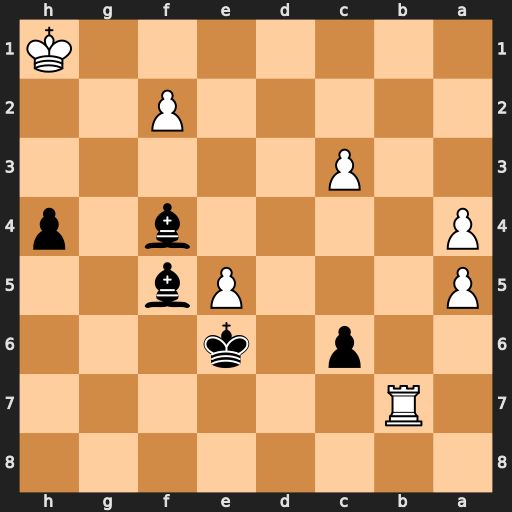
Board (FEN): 8/1R6/2p1k3/P3Pb2/P4b1p/2P5/5P2/7K
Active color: b
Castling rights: -
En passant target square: -
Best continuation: Be4+ f3 Bxf3+